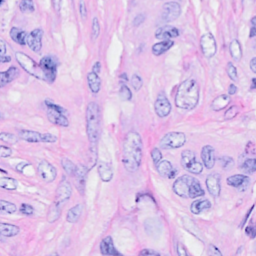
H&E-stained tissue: Breast